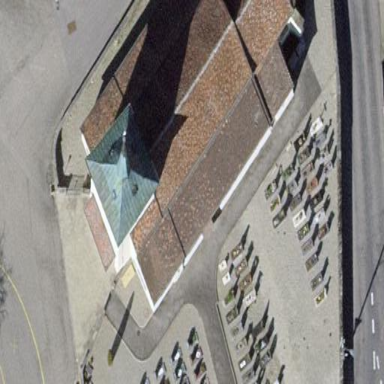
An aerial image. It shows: Church which is place of worship.